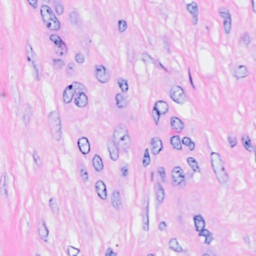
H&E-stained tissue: Breast